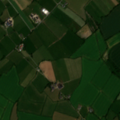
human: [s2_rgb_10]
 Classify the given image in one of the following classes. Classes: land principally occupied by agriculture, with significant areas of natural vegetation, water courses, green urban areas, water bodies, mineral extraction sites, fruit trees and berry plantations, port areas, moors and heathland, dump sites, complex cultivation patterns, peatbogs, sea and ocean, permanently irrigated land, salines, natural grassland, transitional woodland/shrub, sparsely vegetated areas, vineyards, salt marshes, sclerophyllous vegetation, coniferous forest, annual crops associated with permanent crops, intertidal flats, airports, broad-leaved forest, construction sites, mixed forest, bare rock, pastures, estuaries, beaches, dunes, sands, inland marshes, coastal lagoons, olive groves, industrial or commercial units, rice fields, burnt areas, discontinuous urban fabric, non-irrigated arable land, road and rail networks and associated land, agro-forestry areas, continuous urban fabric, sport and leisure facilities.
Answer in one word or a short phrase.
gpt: non-irrigated arable land, pastures